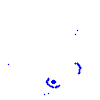
Particle: electron